Interaction volume radius: 10 \u00c5
Interaction volume height: 30 \u00c5
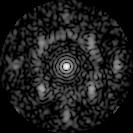
Disorder parameter: 0.631